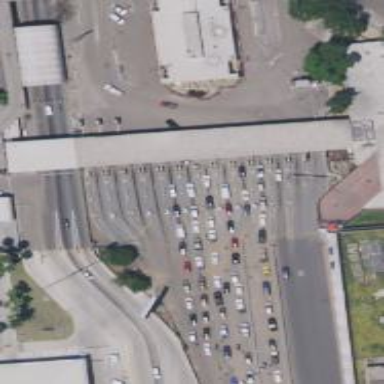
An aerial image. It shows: Border control barrier.